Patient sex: M
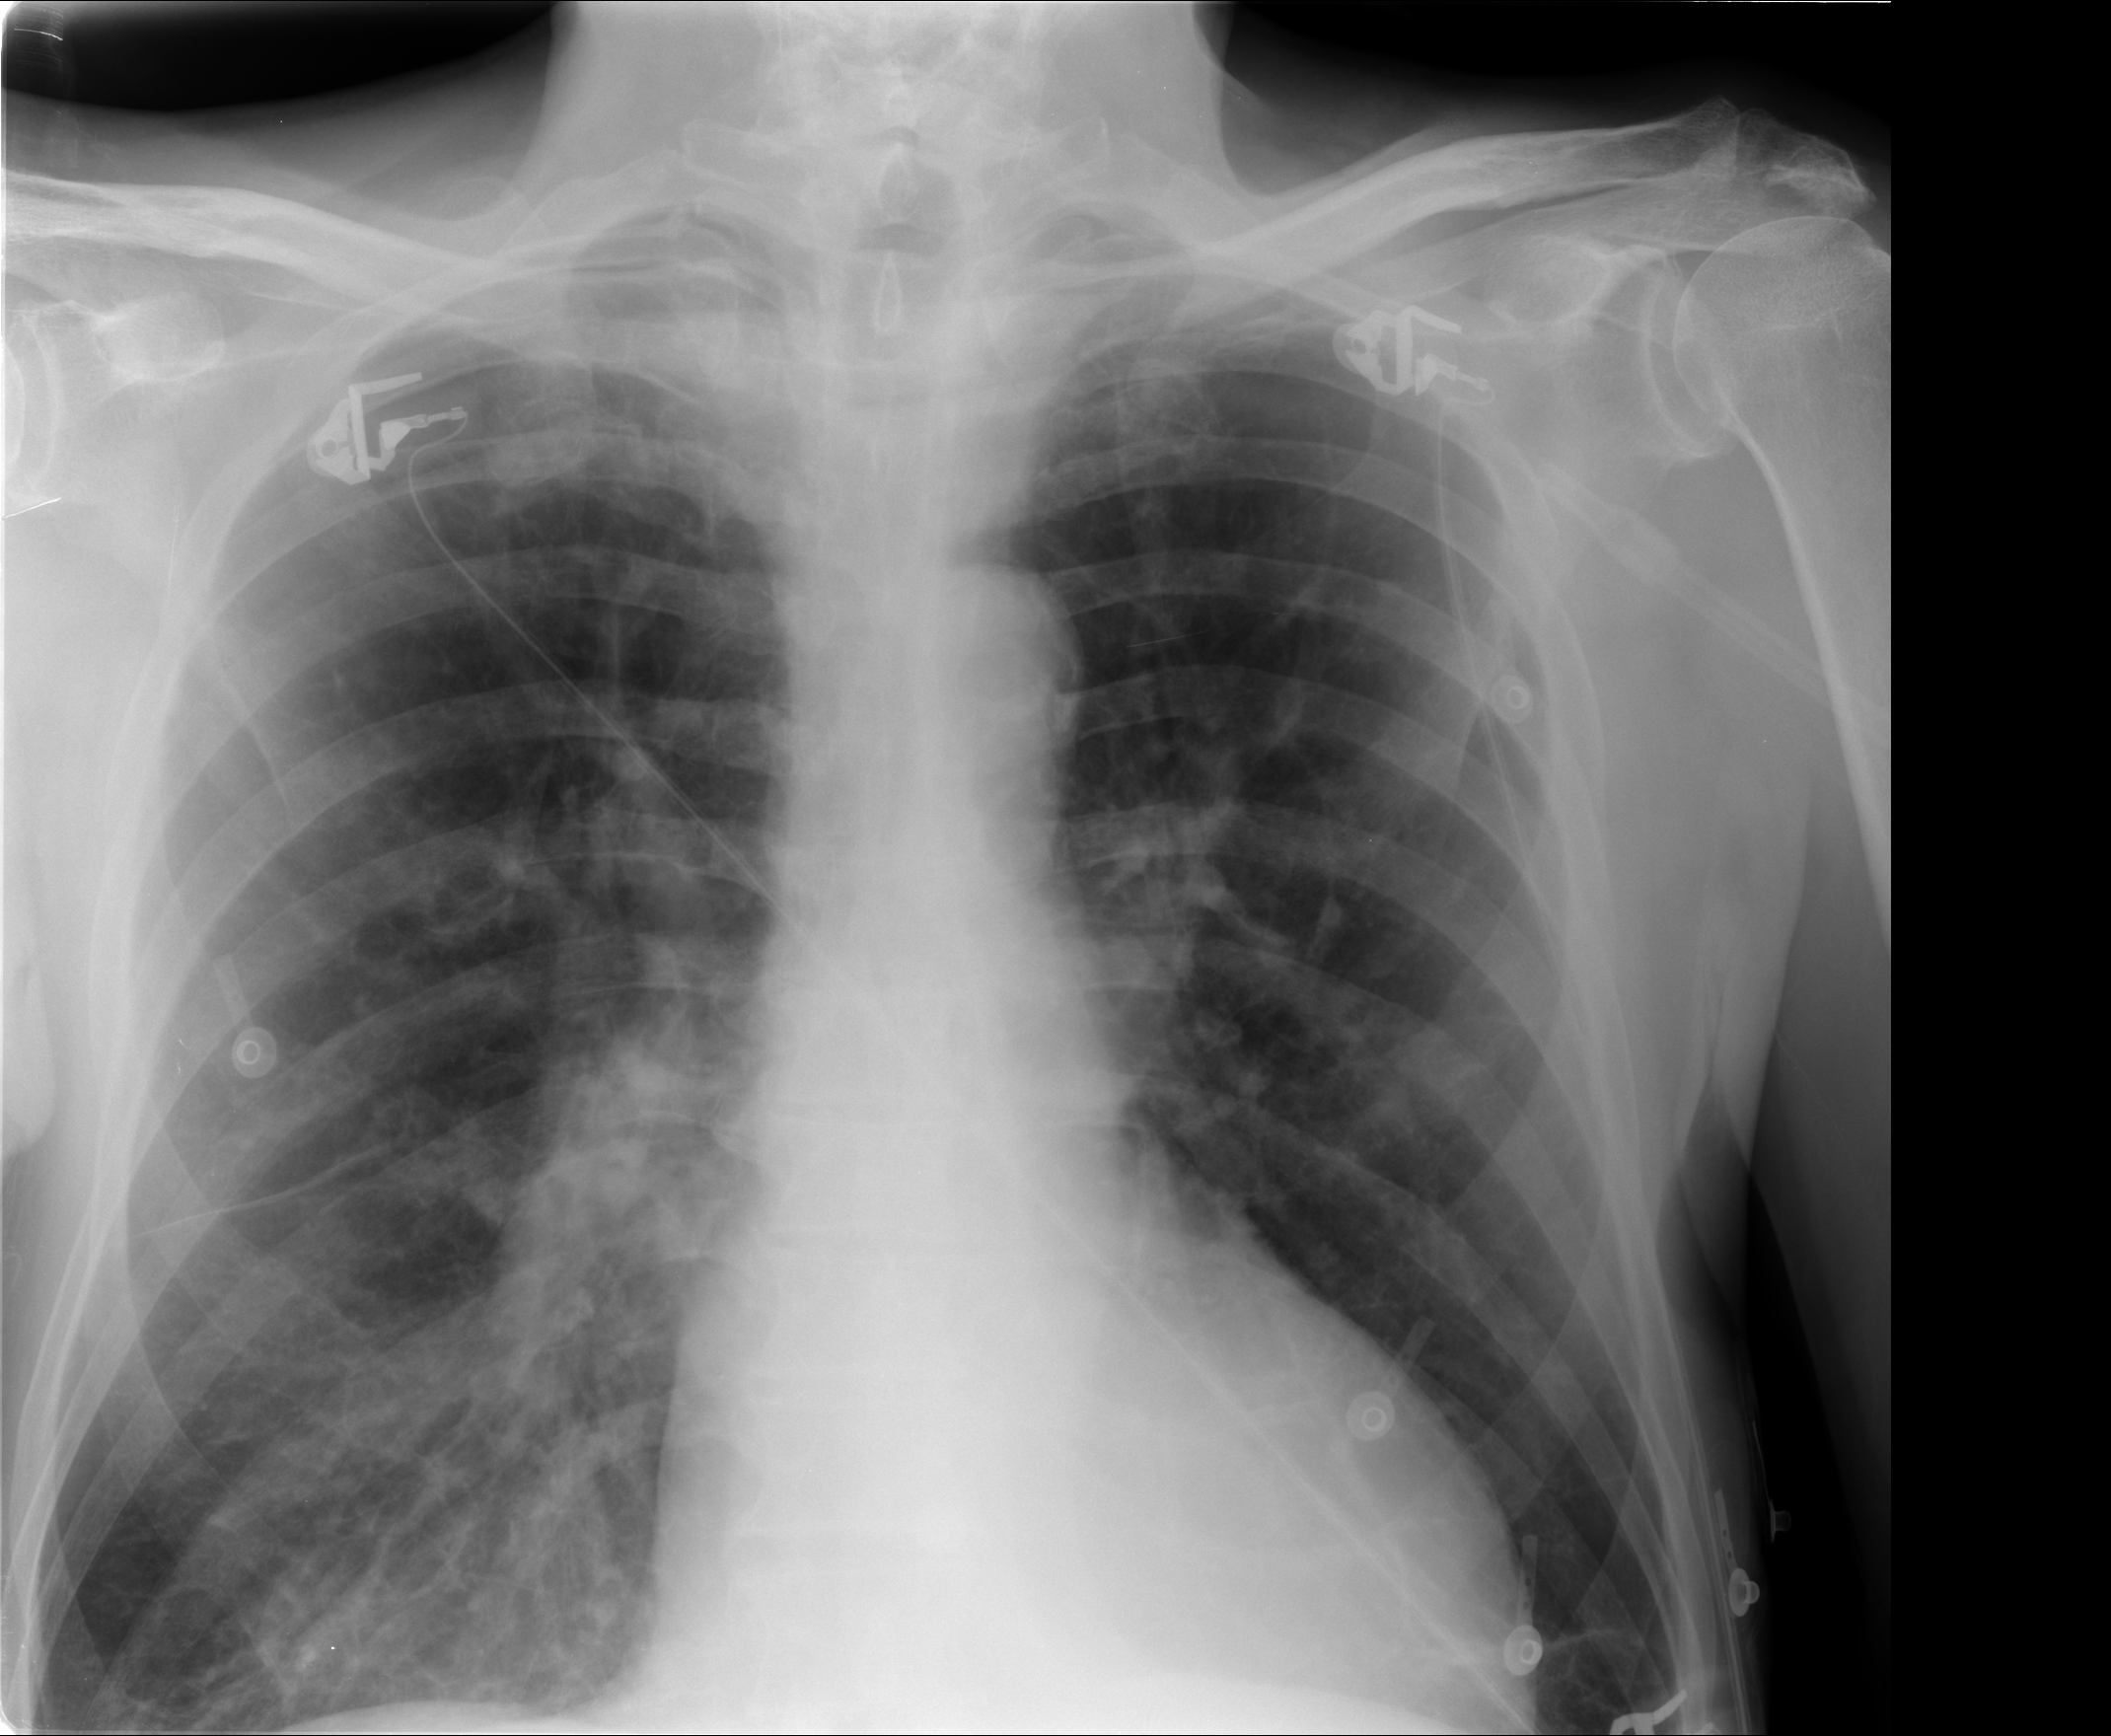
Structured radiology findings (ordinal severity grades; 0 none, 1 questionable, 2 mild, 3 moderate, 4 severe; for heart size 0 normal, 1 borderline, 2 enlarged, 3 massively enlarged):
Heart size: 0
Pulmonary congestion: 1
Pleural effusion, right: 0
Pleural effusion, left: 0
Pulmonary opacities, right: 2
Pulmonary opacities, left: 0
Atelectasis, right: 0
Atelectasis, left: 0